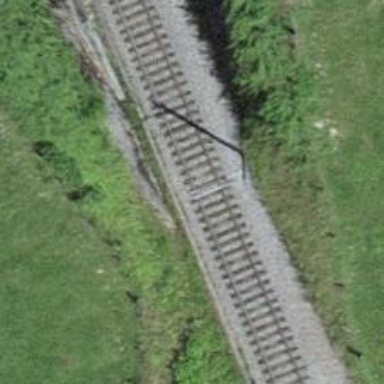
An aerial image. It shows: Railway track with contact lines for electrification.